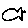
Label: fish